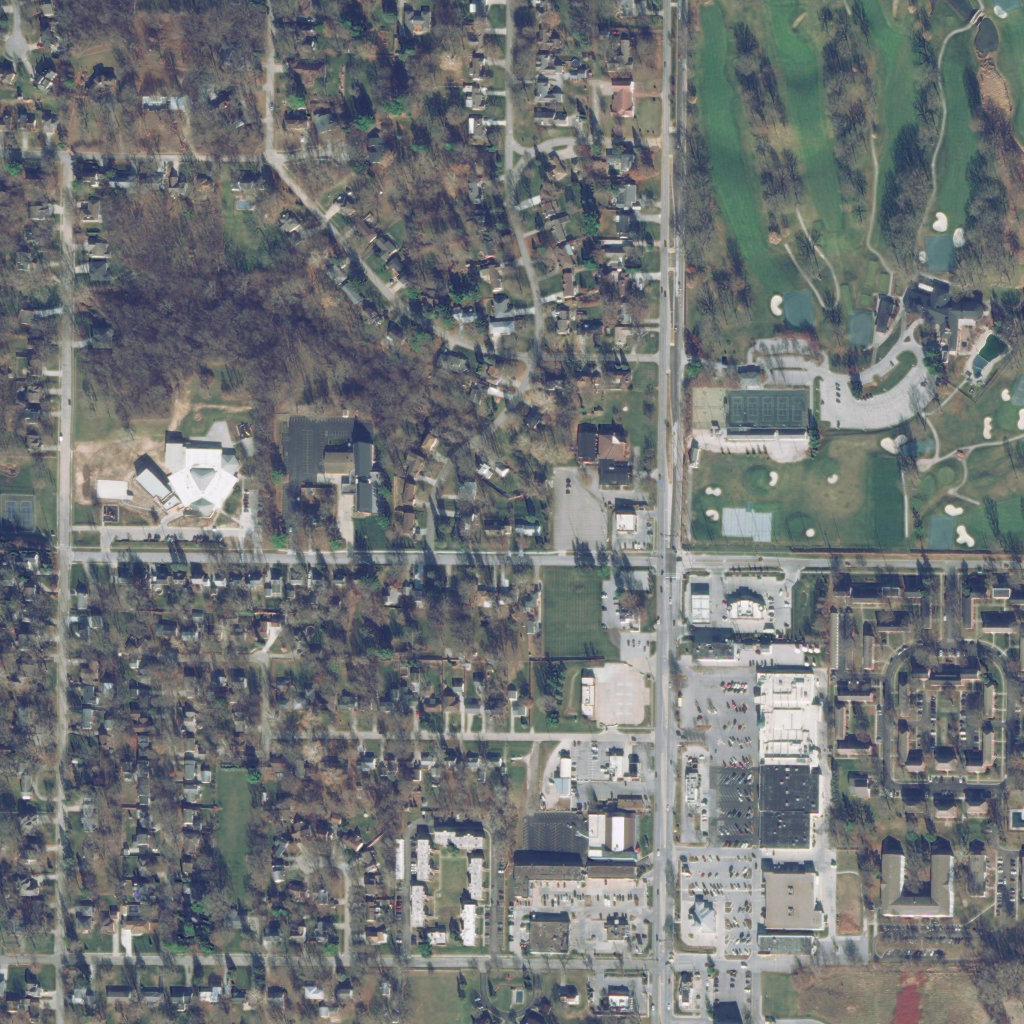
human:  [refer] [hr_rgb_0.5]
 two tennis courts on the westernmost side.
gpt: <box>[[0, 48, 3, 51, 0]]</box>